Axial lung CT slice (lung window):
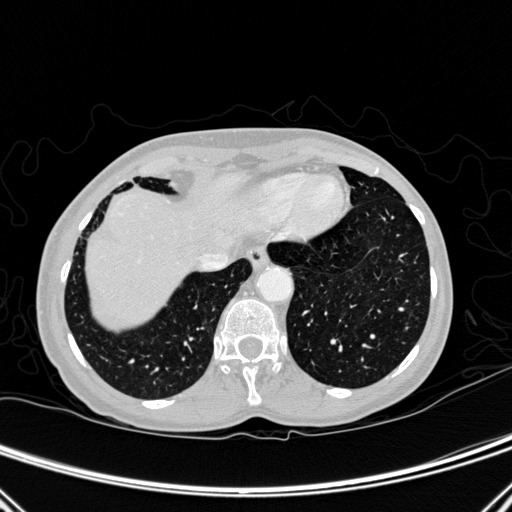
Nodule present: no